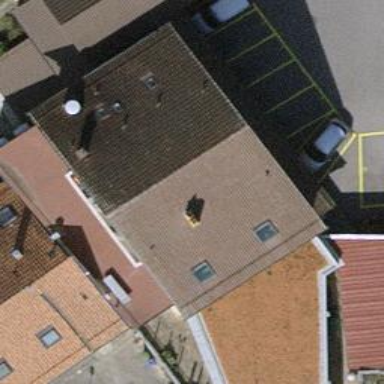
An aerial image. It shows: Restaurant.